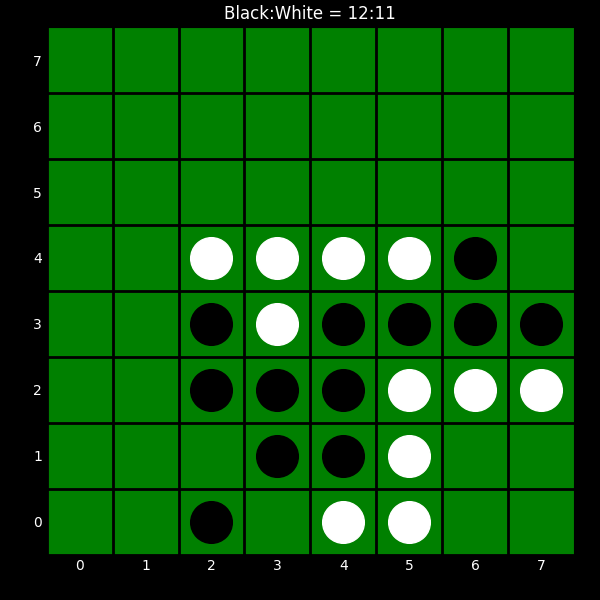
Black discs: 12
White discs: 11